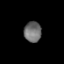
Tissue: prostate
Cell type: T cells
Senescence score: 0.2895
Nuclear area (px): 346
Mean DAPI intensity: 111.046